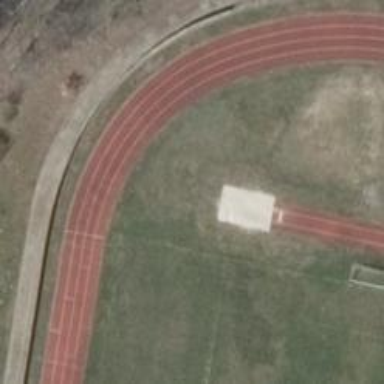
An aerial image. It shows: Long jump athletics pitch for sports and leisure land.